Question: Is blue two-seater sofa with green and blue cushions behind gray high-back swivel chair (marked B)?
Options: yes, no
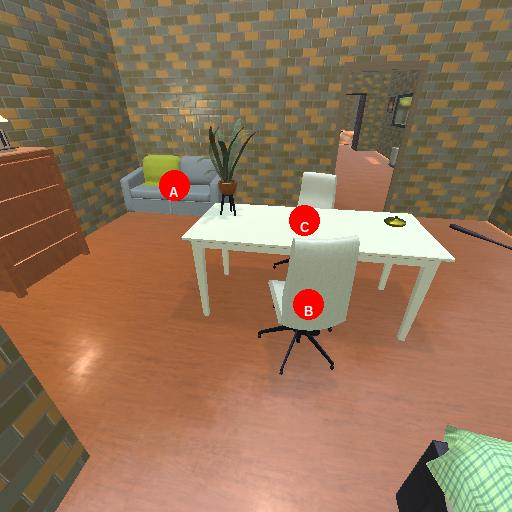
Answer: yes